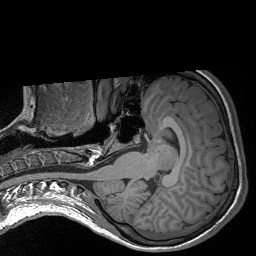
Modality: T1w
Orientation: axial
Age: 20
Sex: female
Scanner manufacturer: siemens
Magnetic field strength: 3 T
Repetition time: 1.9 s
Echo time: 0.00227 s